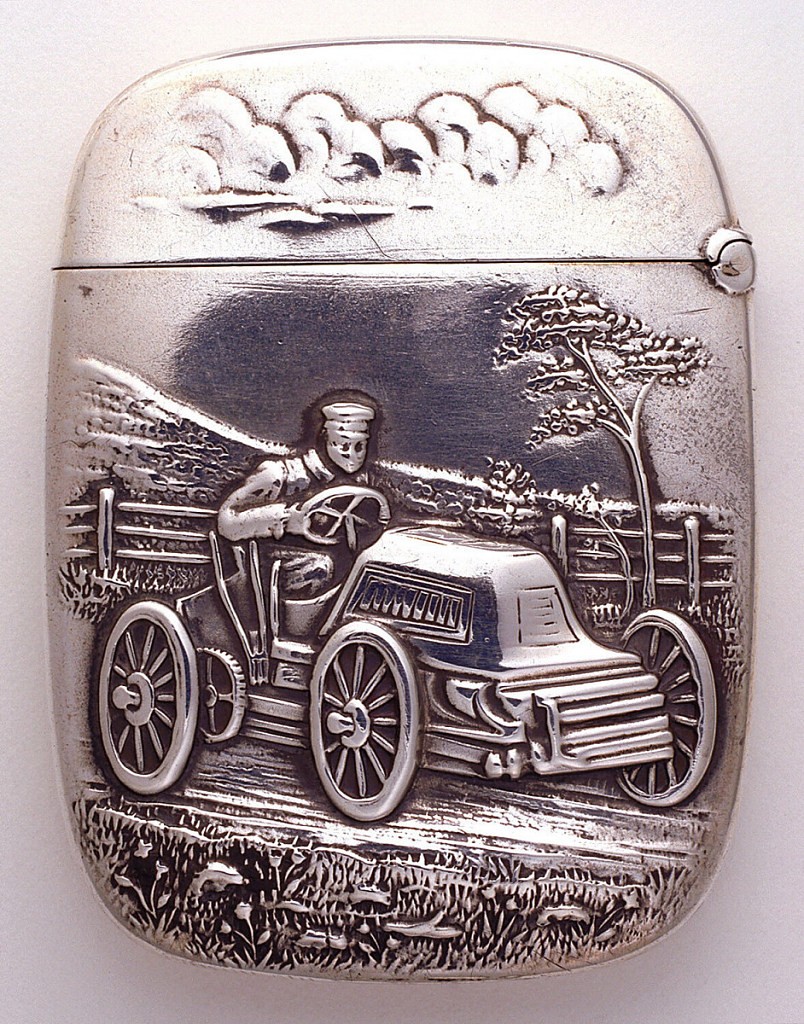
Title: Matchsafe with image of a Motor Car
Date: ca. 1902
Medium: silver
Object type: matchsafe
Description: Oblong, curved corners, featuring raised decoration of male in suit and cap driving motor car with spoked wheels down country road, grassy hill, wooden fence and tree in background, as well as patch of grass in foreground. Some clouds evident on lid. Reverse features inscription WH, Nov.22, 1902. Lid hinged on side. Striker in recessed groove on bottom.